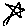
Label: star